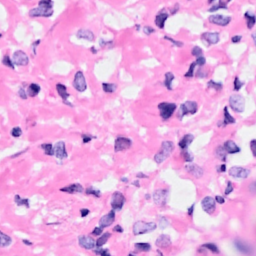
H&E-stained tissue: Breast